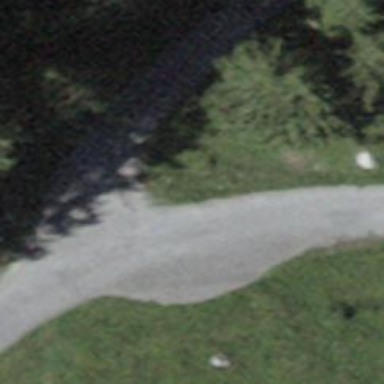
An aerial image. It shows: Bench.